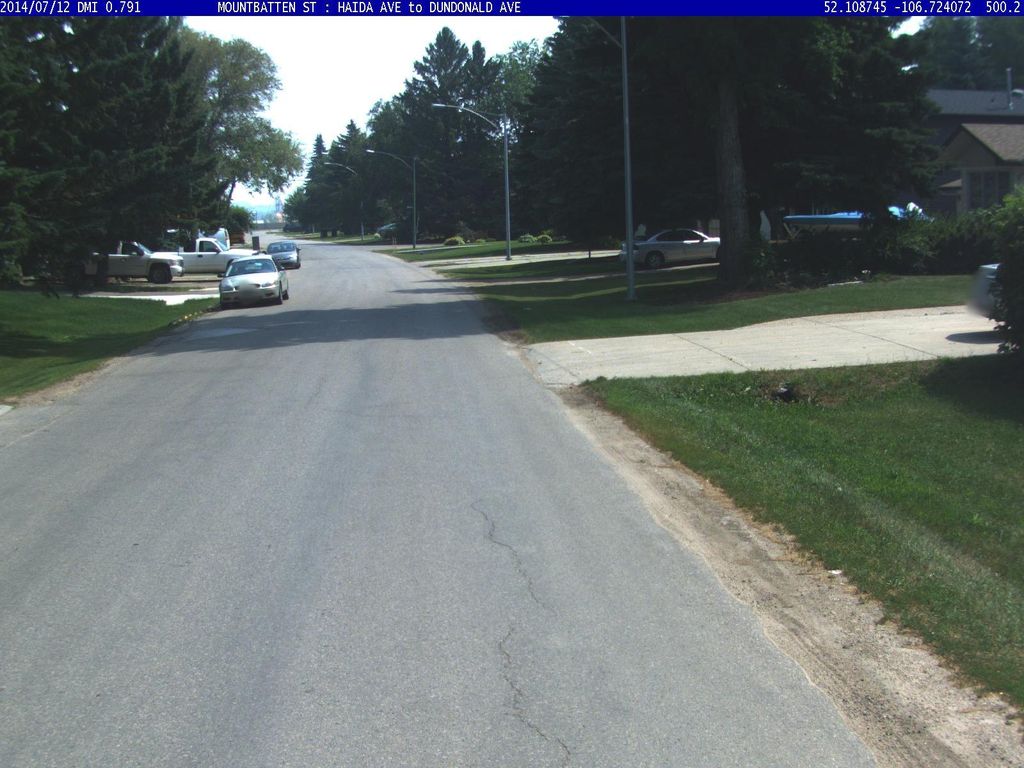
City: saskatoon